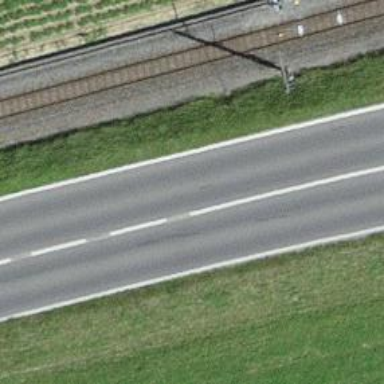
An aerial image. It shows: Primary road with asphalt surface.